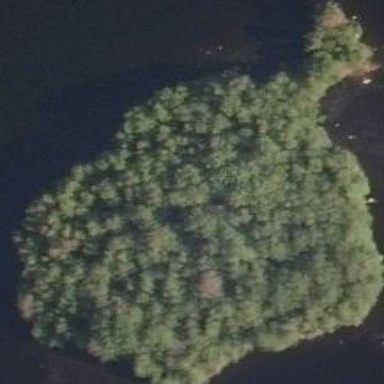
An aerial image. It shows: Island covered with woodland.